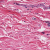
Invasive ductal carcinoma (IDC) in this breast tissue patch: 0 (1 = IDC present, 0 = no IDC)